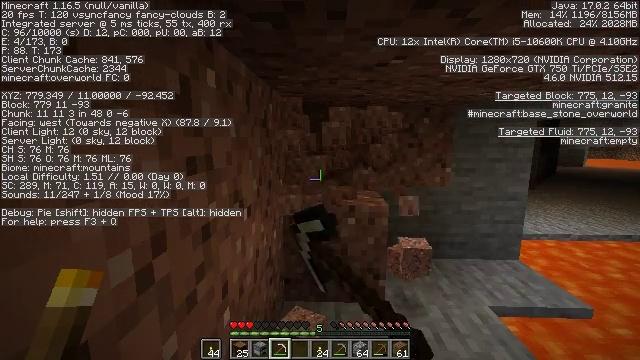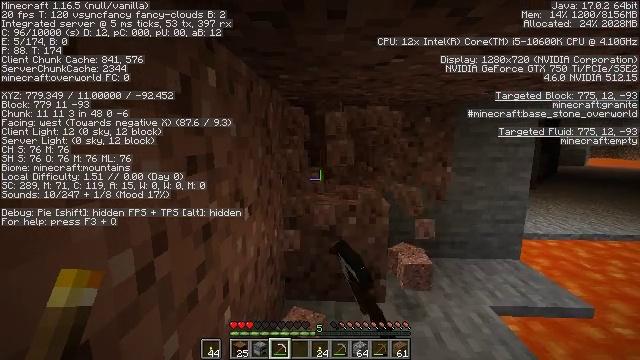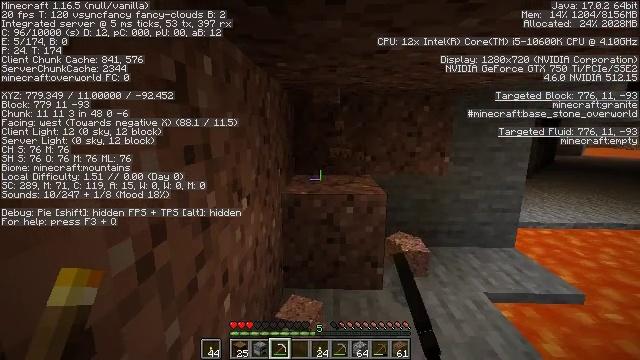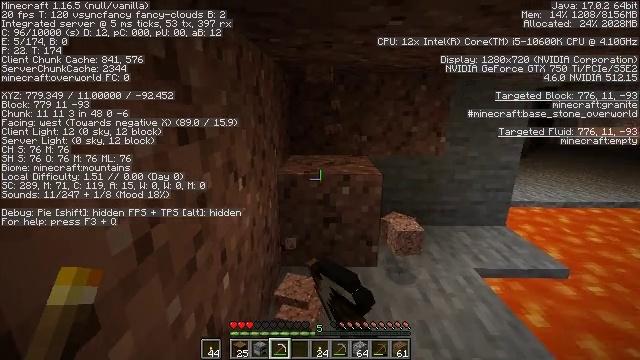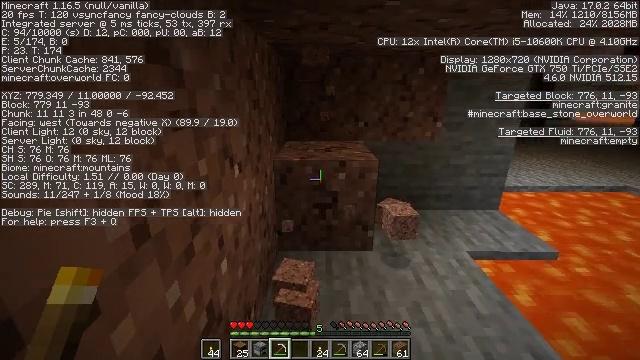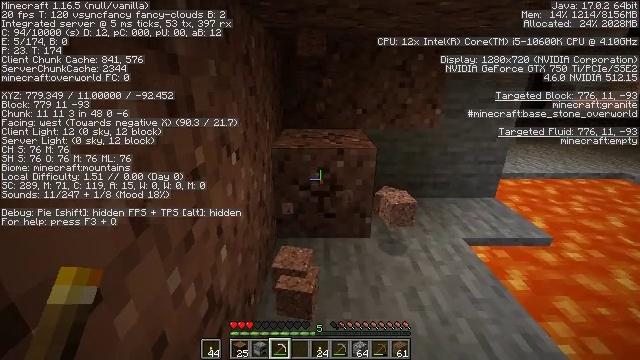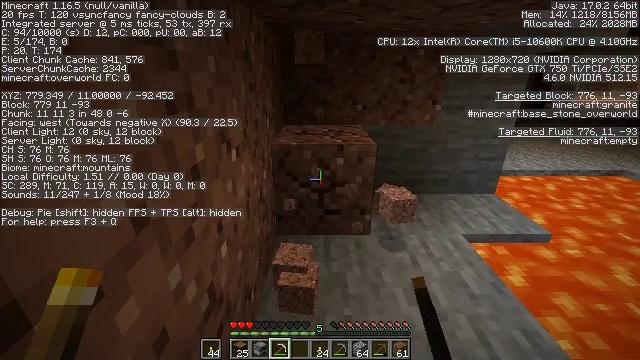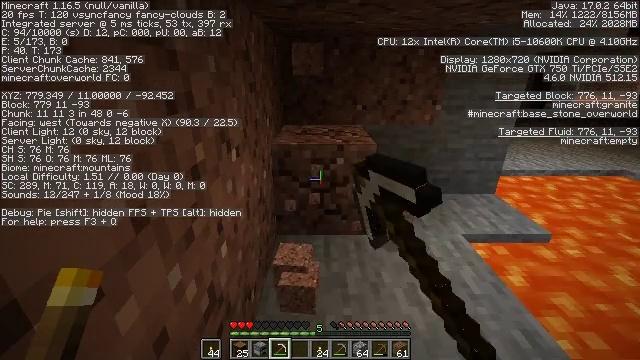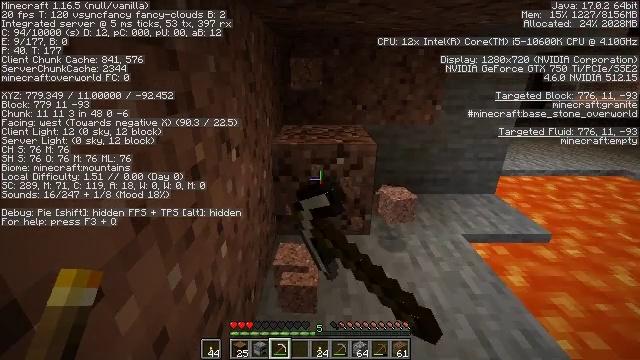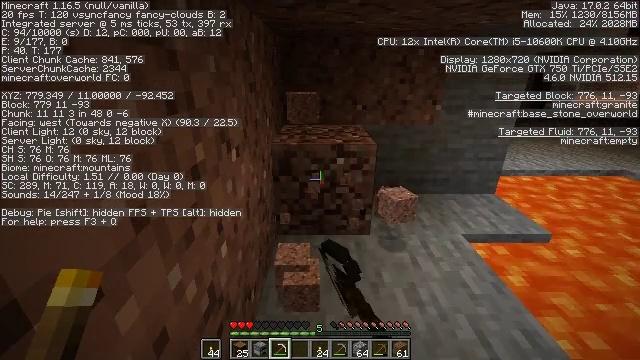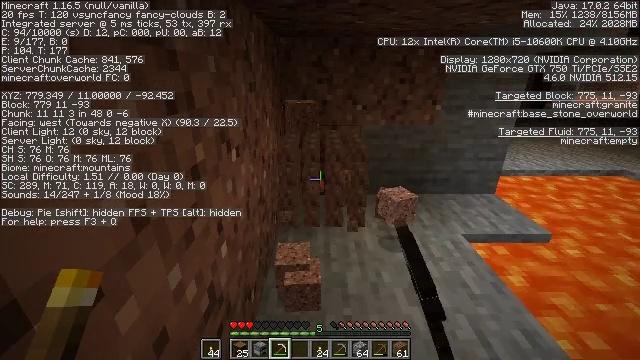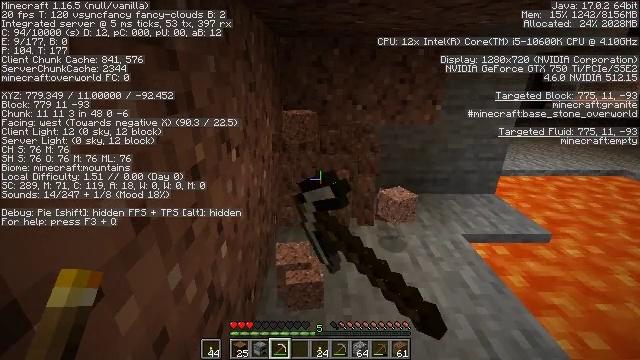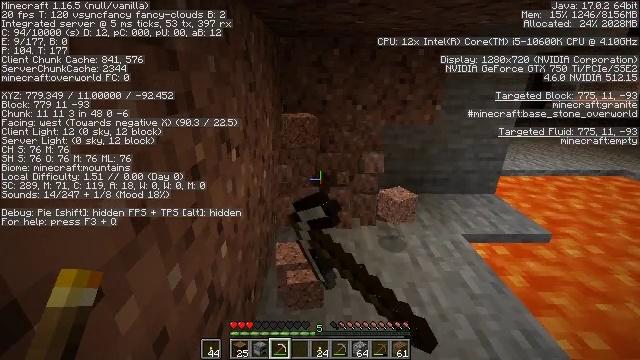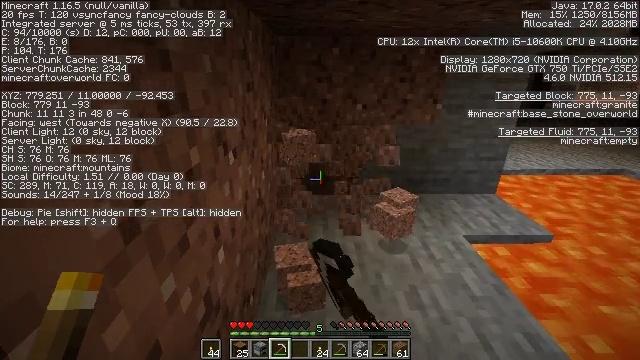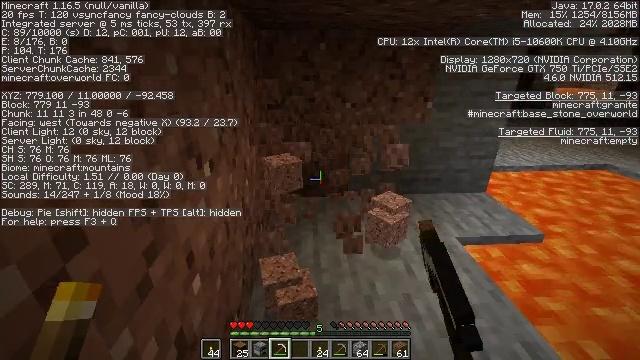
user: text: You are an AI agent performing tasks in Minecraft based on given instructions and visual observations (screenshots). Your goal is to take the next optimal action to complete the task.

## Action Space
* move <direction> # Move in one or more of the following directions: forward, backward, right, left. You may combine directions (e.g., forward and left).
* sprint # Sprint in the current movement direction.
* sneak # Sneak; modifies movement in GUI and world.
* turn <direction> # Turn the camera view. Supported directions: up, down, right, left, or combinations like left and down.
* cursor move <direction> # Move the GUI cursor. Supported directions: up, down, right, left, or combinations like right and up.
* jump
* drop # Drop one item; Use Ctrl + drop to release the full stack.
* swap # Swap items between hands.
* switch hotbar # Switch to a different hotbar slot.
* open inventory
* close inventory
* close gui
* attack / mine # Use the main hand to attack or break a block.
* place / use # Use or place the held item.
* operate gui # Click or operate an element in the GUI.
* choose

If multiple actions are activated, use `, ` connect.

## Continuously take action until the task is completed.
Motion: motion action
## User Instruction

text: Use a pickaxe to gather granite.
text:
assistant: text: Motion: attack / mine
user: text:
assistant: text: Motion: turn down, attack / mine
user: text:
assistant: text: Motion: turn down, attack / mine
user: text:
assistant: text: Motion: turn down, attack / mine
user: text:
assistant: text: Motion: turn down, attack / mine
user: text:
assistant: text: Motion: attack / mine
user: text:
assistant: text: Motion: attack / mine
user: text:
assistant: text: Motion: attack / mine
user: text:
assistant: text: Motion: attack / mine
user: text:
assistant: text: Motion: attack / mine
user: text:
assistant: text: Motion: attack / mine
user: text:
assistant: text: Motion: attack / mine
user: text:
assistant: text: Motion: move forward, attack / mine
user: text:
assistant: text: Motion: move forward, turn right, attack / mine
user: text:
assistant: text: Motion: attack / mine